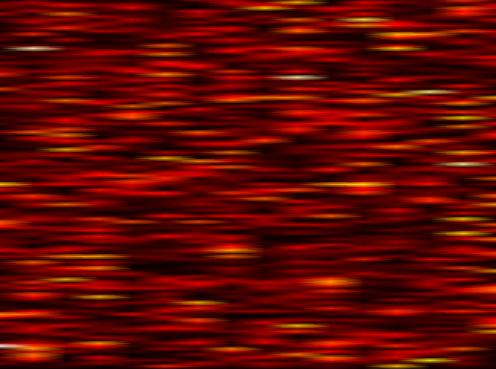
Label: WOLA